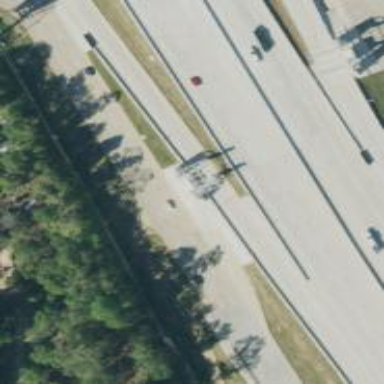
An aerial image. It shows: Toll gantry on the road.